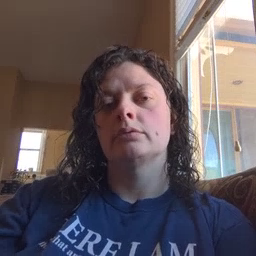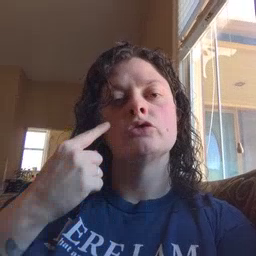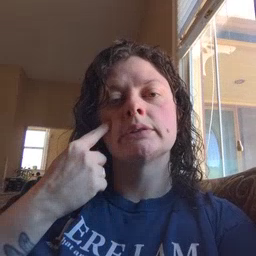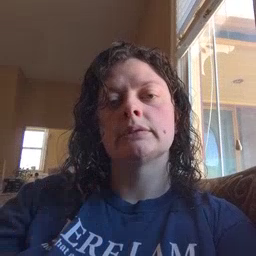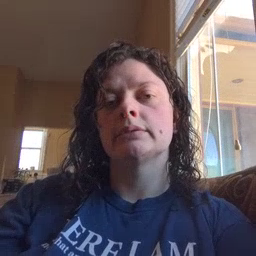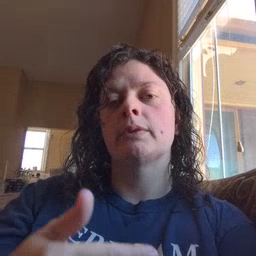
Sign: cheek